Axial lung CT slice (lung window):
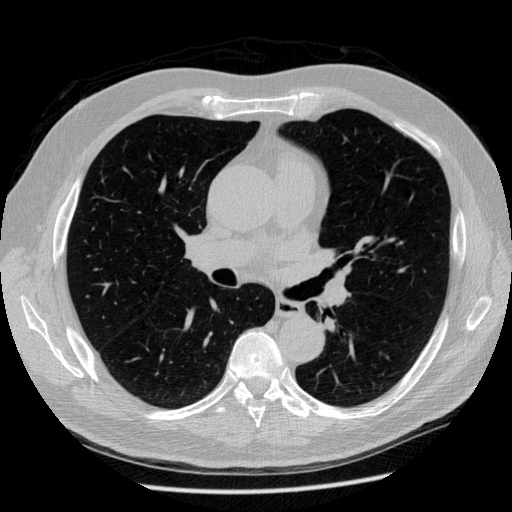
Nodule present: no